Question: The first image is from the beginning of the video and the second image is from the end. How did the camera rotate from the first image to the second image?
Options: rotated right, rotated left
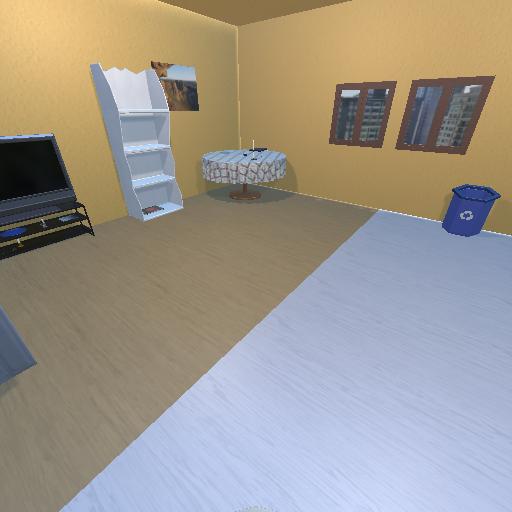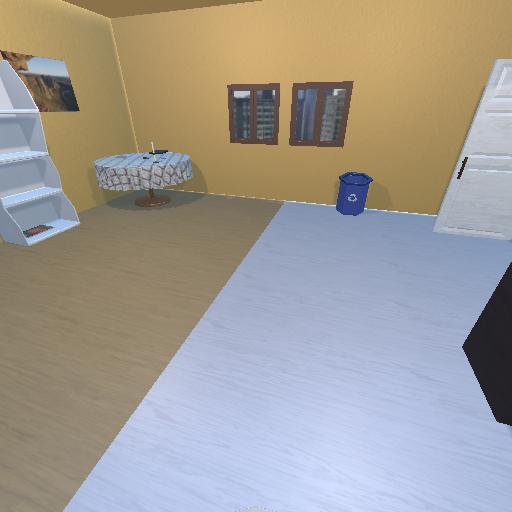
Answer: rotated right